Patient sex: M
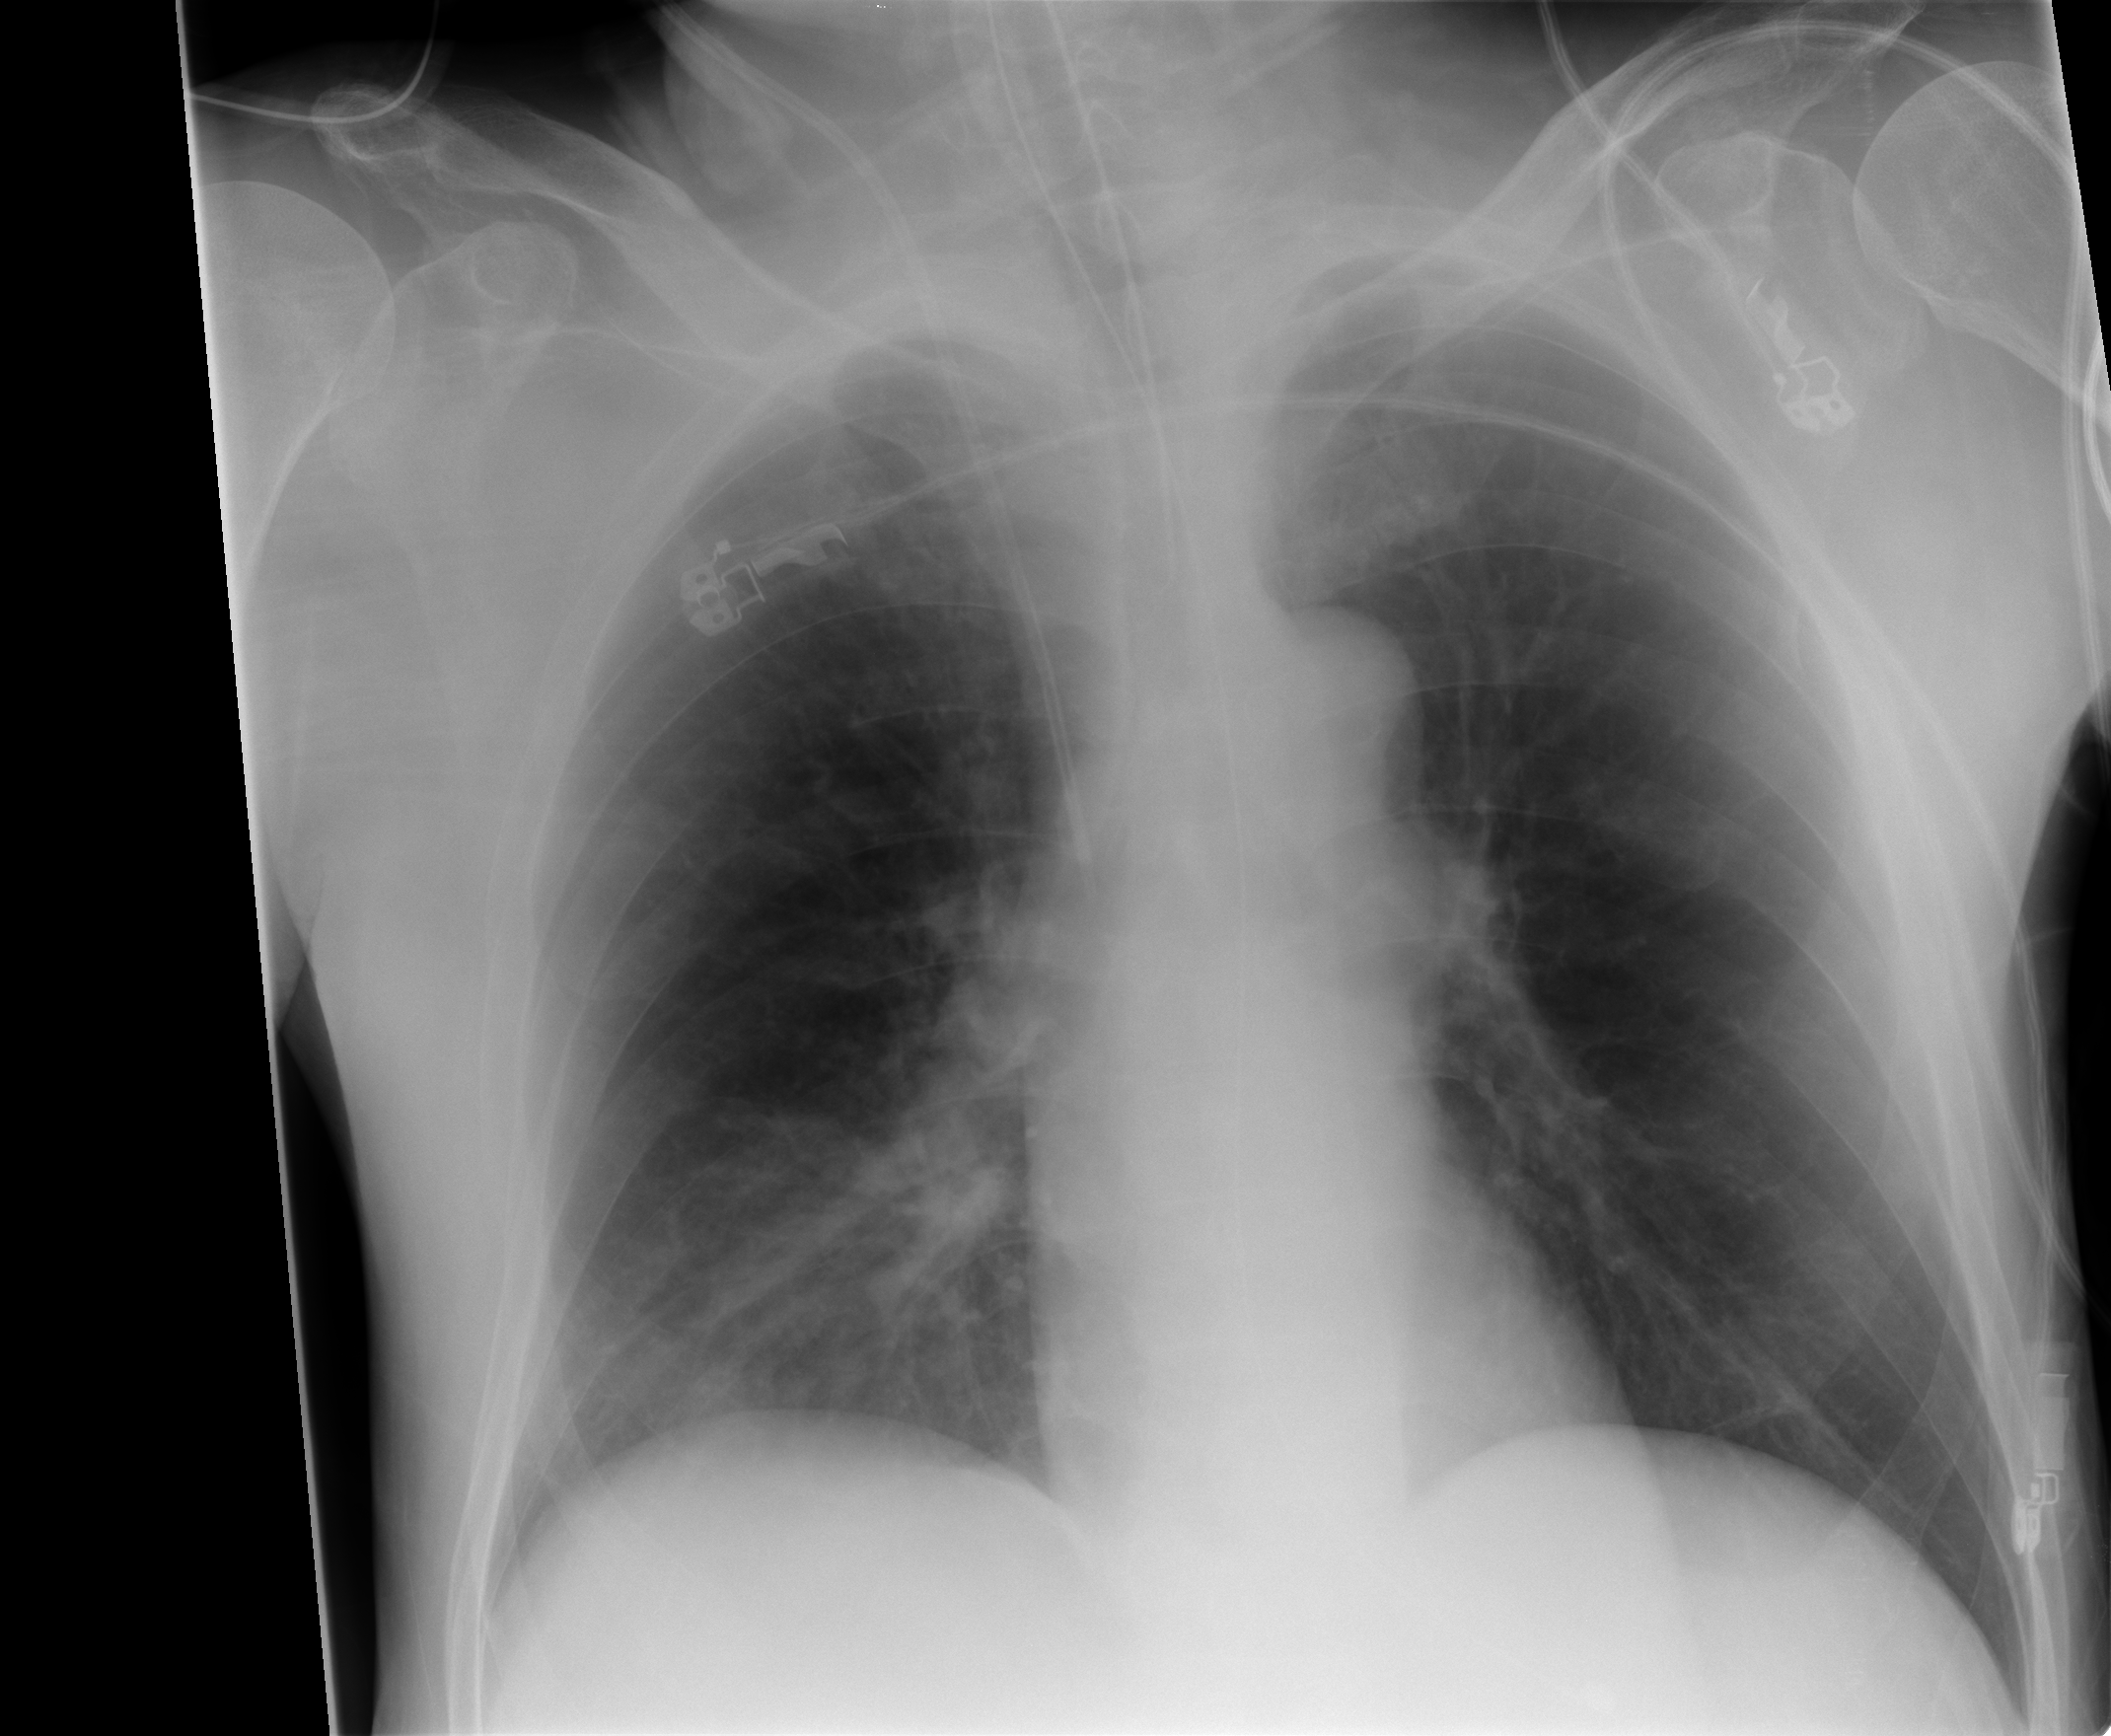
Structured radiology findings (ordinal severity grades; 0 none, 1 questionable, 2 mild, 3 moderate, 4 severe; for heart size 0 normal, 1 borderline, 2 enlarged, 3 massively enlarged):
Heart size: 0
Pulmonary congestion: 0
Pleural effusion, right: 0
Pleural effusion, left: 0
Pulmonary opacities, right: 1
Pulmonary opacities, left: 0
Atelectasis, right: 1
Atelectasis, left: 0